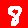
Digit: 8